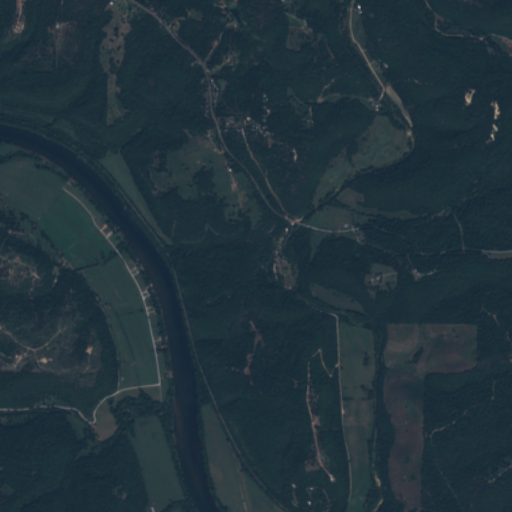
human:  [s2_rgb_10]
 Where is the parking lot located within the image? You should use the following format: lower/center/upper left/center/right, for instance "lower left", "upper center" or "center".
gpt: The parking lot is located in the center left of the image.
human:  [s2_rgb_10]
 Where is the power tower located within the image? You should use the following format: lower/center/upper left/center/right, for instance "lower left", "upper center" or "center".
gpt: There is no power tower in the image.